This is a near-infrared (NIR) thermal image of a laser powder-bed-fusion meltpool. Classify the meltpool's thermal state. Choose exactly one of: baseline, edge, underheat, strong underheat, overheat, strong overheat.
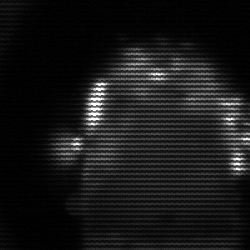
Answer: baseline